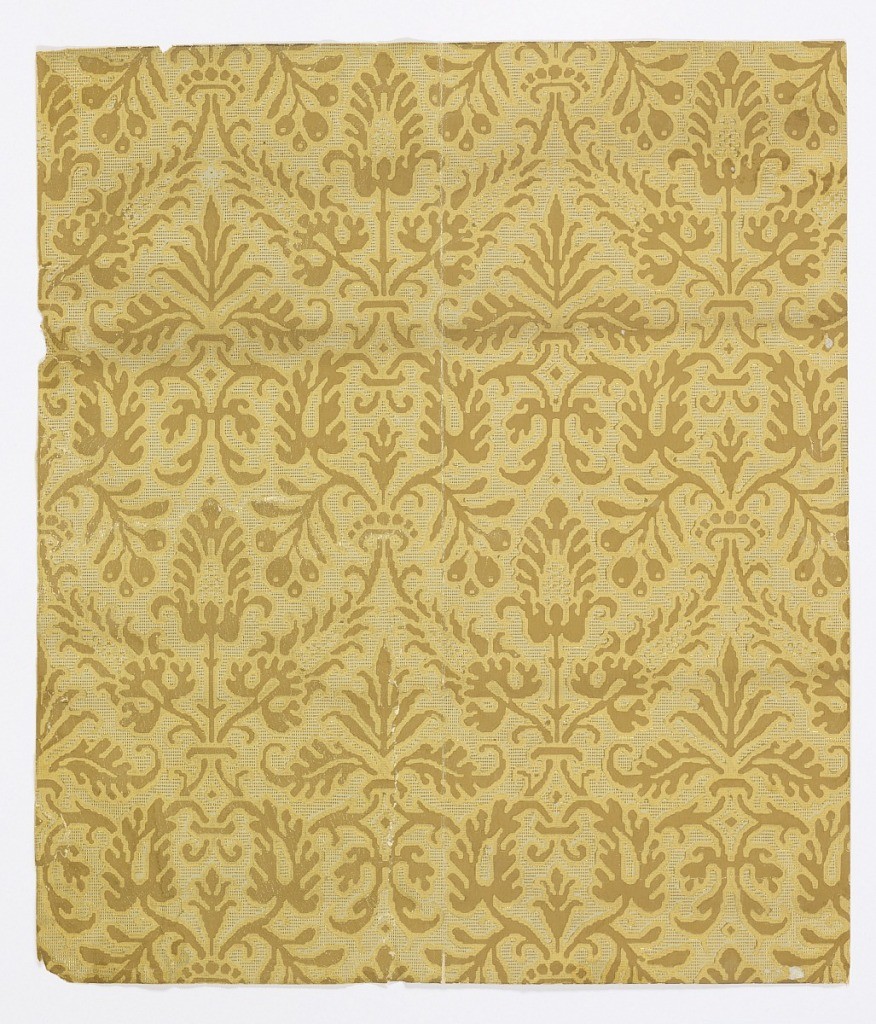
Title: Sidewall
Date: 1885–95
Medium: Machine-printed, gilt, textured paper
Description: Horizontal rectangles, giving complete width. Design, in two shades of brown, simulates conventional foliage pattern in cut and uncut velvet, with simulation of metal thread in field. Printed in browns and gilt on gray-green ground. Stamped with vertical ribbing and with relief design.